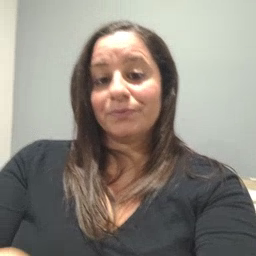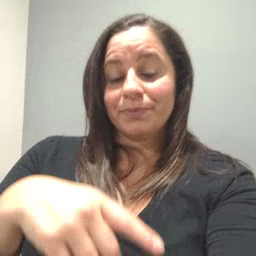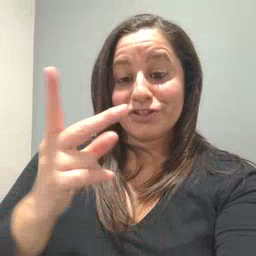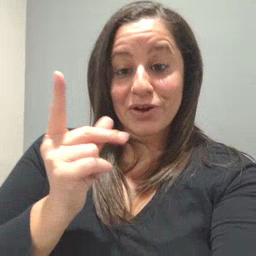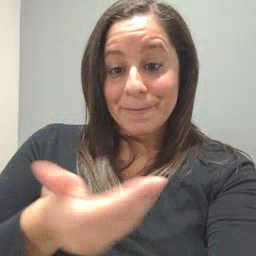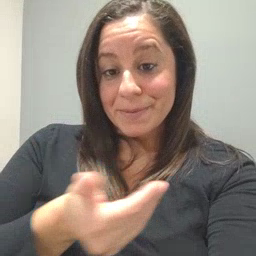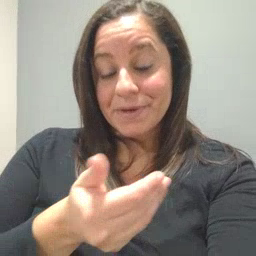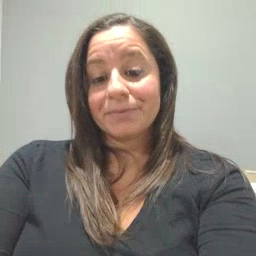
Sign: puppy